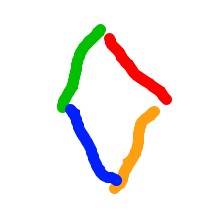
Shape: rhombus